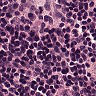
Metastatic tissue present: no